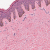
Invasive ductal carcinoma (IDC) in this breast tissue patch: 0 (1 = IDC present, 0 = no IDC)